Question: I am making RSS reader application, and I get RSS data from URL, and that RSS data can contain link to YouTube video.
Here is an example how link to youtube vide looks like:
'''
div class="video-shortcode"><iframe title="YouTube video player" width="600"
height="350" src="http://www.youtube.com/embed/HXrcUyCVA6c"
frameborder="0" allowfullscreen></iframe></div>
'''
And when I run my application, there is no video, its all black, and I can't play it.
How I can play video inside WebView?
Here is the result:

Here is my code:
'''
// set webview properties
WebSettings ws = desc.getSettings();
ws.setLayoutAlgorithm(LayoutAlgorithm.SINGLE_COLUMN);
ws.getPluginState();
ws.setPluginState(PluginState.ON);
ws.setJavaScriptEnabled(true);
ws.setUserAgent(0);
ws.setJavaScriptCanOpenWindowsAutomatically(true);
desc.setWebChromeClient(new WebChromeClient() {
});
desc.loadDataWithBaseURL("http://www.balkanandroid.com/", feed
.getItem(pos).getContent(), "text/html", "UTF-8", null);
'''
I have android:hardwareAccelerated="true" in my AndroidManifest.xml.
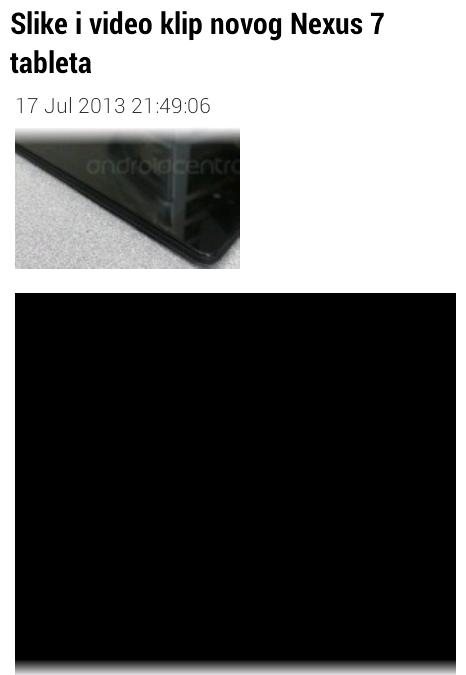
Answer: Probably not of any use, but it might be handy for future people
But remove this line:
'ws.setLayoutAlgorithm(LayoutAlgorithm.SINGLE_COLUMN);'
and make sure javascript is enabled
'ws.setJavaScriptEnabled(true);'
These two lines caused me quite a lot of trouble when I was starting out.